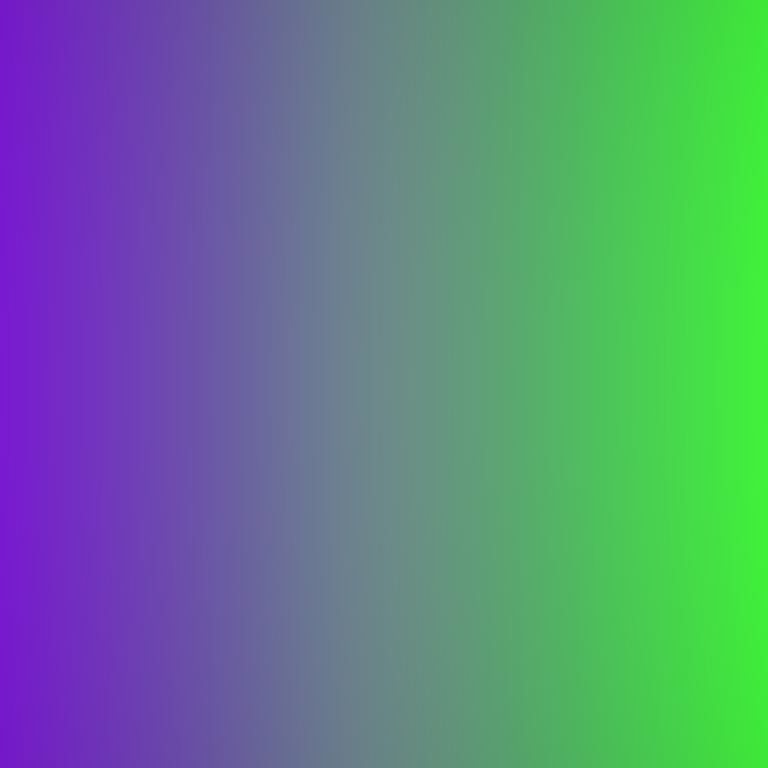
Abstract light effect, smooth gradient from violet to green, calm atmosphere, soft blend, no room, no furniture, no objects.